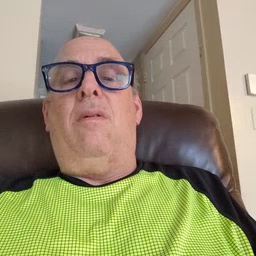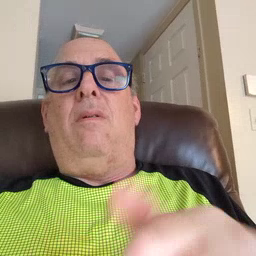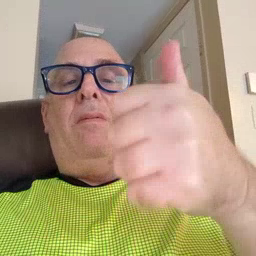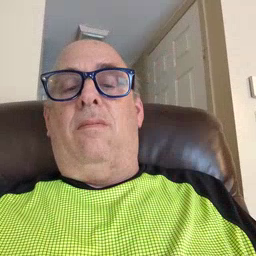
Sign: up